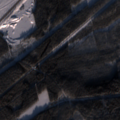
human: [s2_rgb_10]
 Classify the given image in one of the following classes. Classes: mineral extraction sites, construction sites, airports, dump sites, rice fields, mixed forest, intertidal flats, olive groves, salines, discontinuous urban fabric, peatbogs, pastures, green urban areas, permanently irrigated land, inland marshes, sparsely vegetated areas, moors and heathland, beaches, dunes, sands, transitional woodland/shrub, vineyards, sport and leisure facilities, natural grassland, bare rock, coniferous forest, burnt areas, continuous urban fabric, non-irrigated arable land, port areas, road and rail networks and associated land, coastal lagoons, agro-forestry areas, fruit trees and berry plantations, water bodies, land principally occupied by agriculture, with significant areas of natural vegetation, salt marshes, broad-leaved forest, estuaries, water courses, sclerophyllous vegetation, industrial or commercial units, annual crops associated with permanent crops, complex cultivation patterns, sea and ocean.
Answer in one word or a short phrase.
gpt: mineral extraction sites, coniferous forest, transitional woodland/shrub